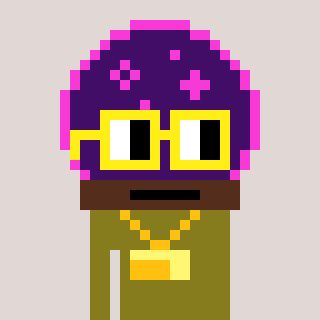
a pixel art character with square yellow glasses, a crystalball-shaped head and a gunk-colored body on a warm background